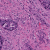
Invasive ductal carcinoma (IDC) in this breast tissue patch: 1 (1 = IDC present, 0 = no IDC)